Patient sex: M
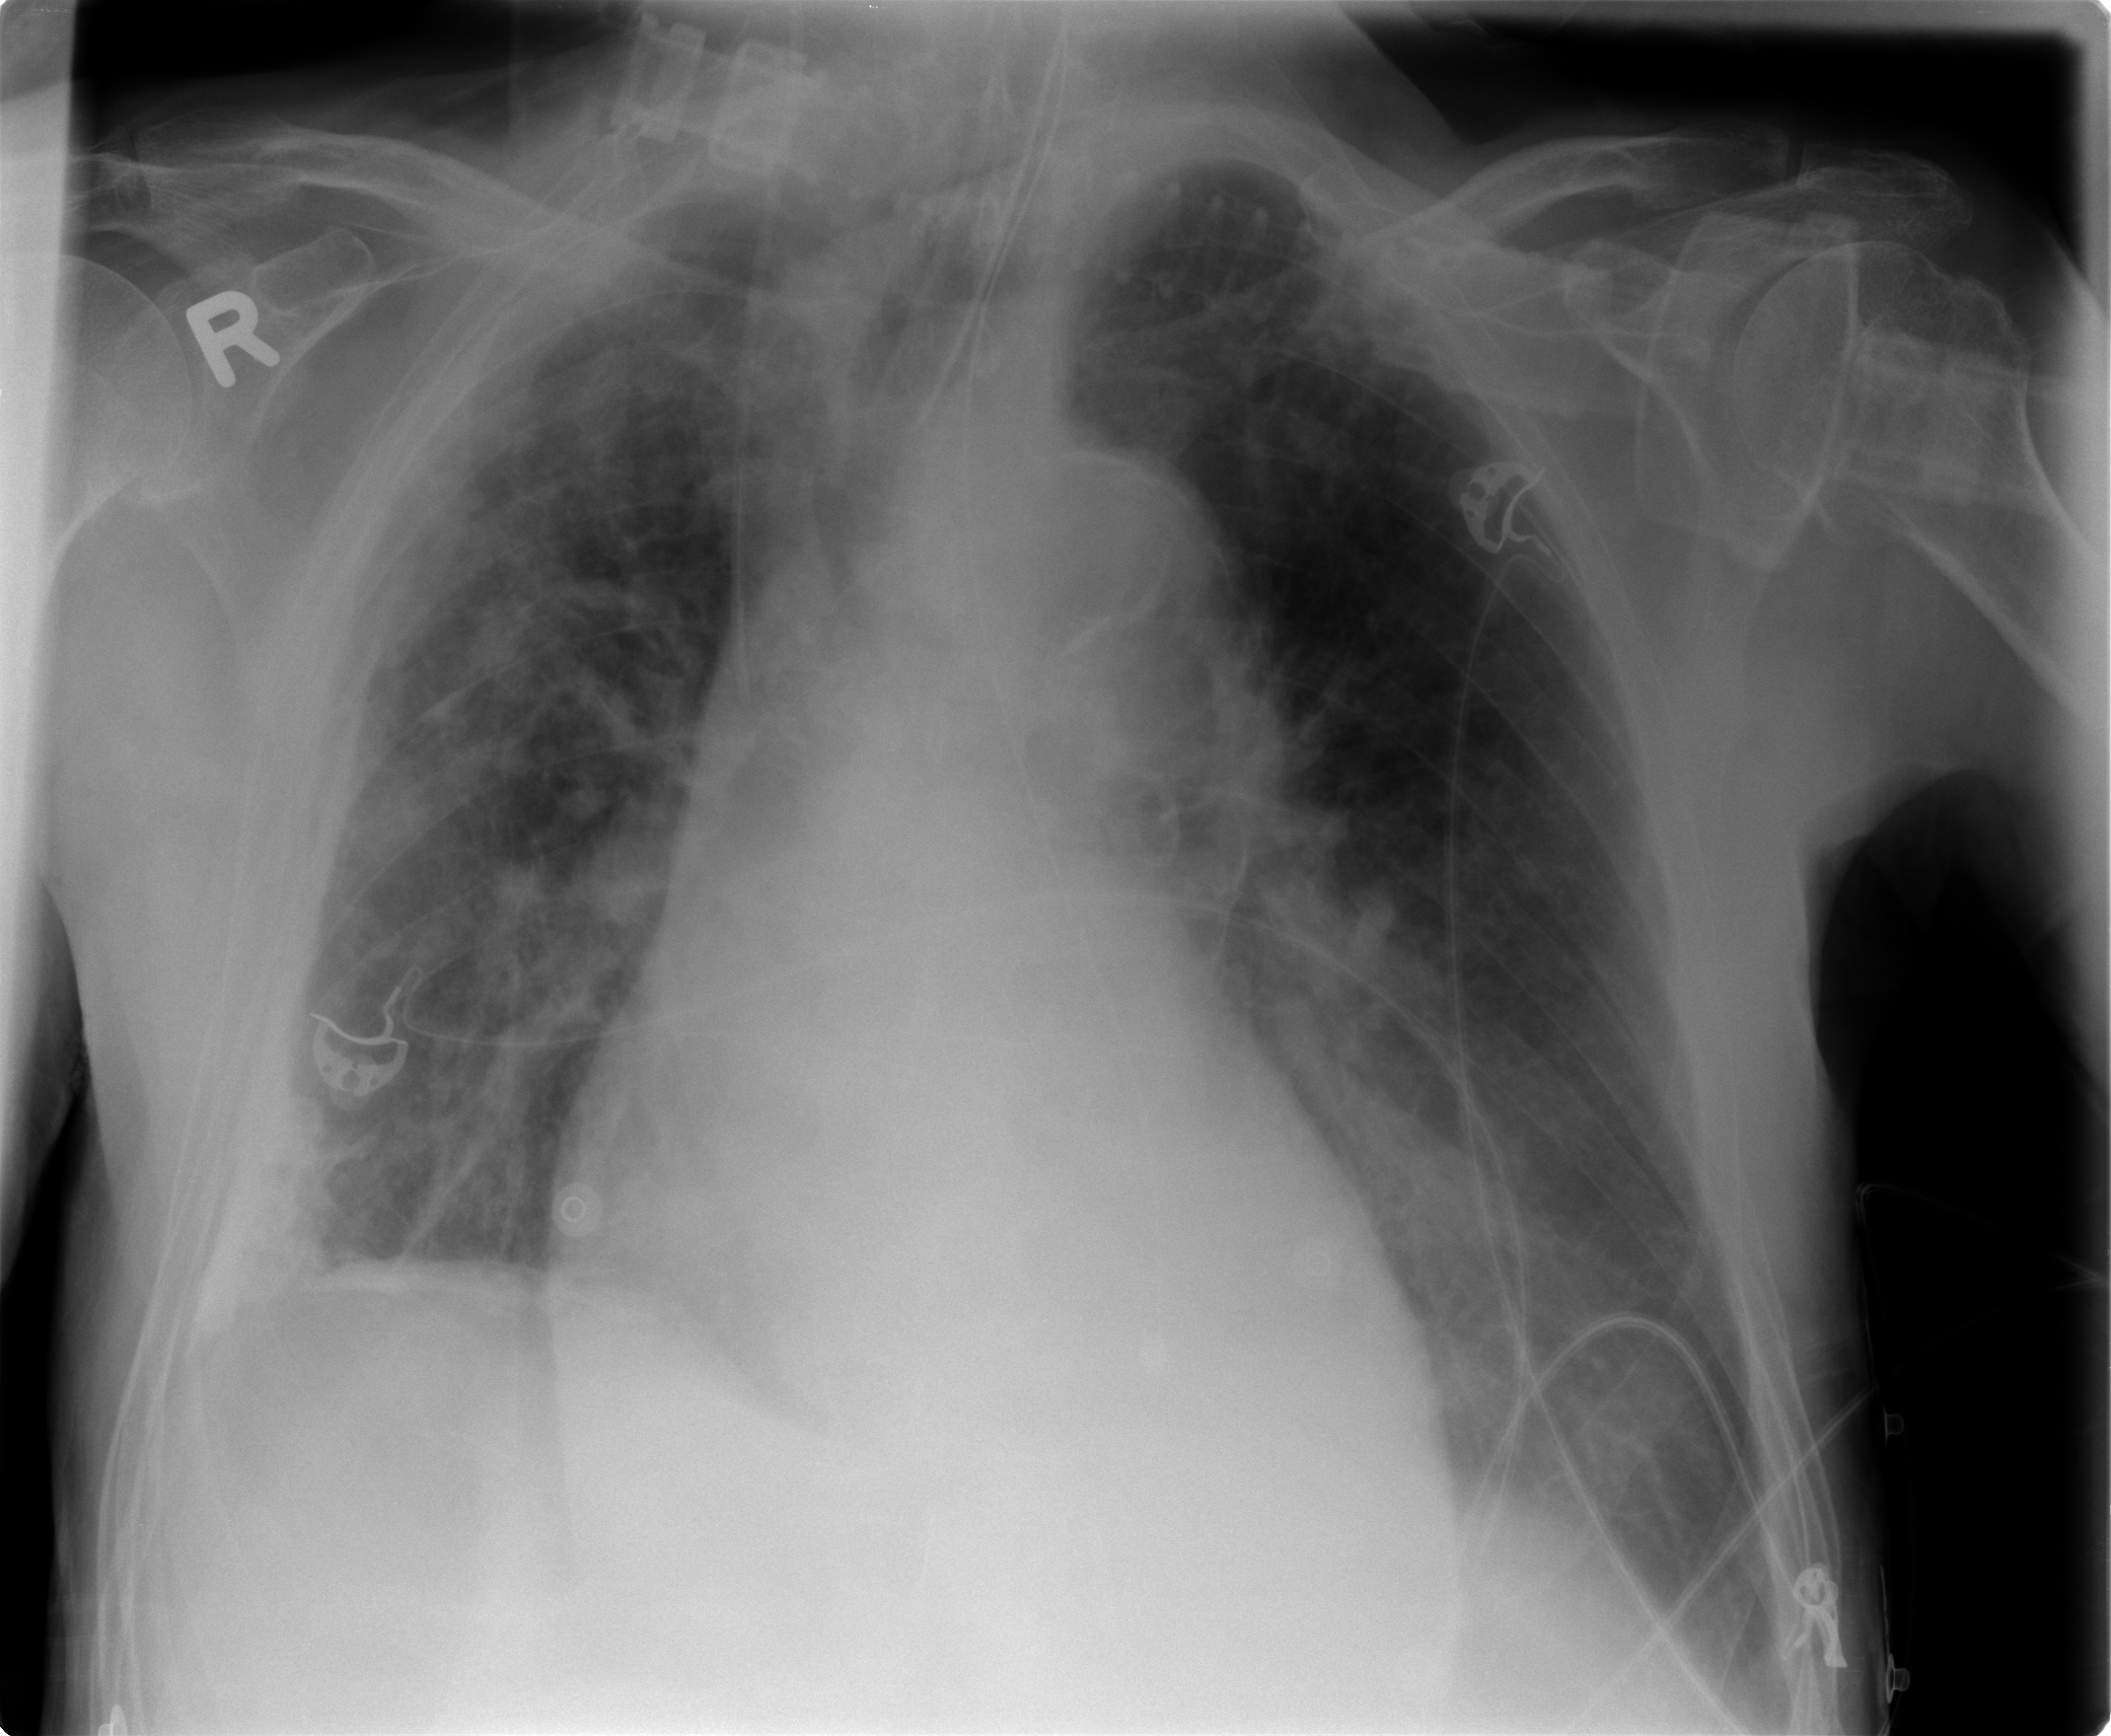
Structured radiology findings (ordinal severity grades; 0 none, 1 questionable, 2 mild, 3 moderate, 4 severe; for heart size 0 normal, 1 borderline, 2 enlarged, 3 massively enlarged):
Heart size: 3
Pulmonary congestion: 2
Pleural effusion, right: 2
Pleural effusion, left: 2
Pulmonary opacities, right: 3
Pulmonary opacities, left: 2
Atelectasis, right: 3
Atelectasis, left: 0